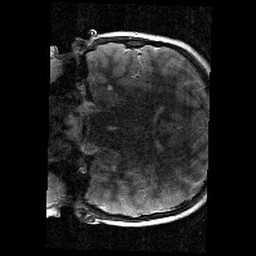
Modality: T2w
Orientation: coronal
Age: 9
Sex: male
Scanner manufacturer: siemens
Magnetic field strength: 3 T
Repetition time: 9.23 s
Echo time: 0.067 s